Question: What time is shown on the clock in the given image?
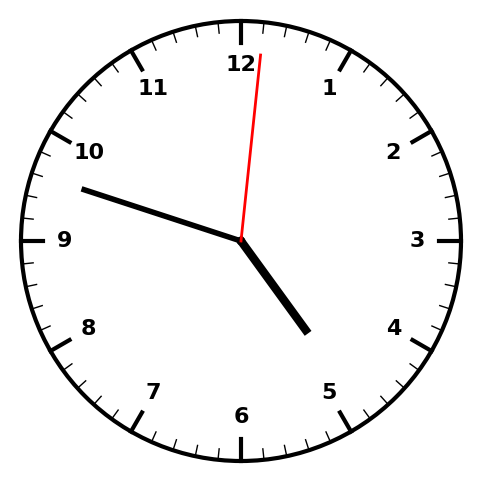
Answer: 04:48:01